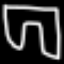
Label: pants